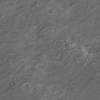
Atmospheric dust classification: not_dusty